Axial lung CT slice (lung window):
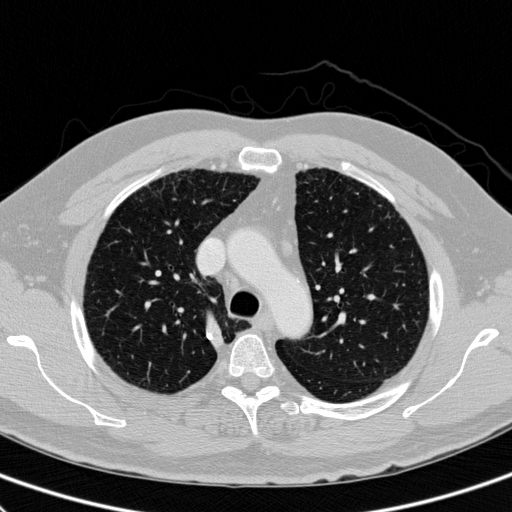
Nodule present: no